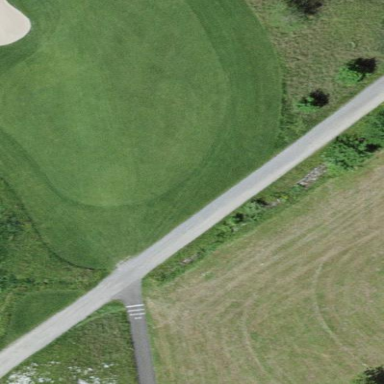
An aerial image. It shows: Scenic golf fairway.